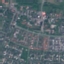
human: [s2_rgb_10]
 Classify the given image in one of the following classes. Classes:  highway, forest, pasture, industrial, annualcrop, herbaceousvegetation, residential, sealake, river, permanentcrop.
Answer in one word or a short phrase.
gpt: Residential